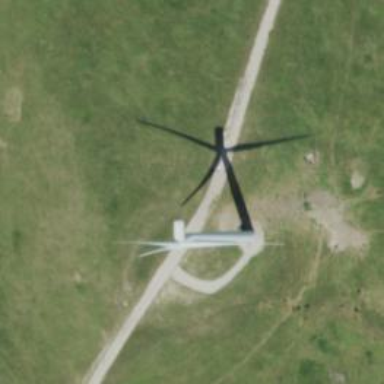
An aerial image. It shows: Wind generator with horizontal axis. The generator is wind turbine.